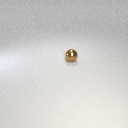
small brown metal sphere